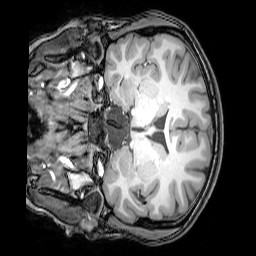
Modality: T1w
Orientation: coronal
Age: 25
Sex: female
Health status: healthy
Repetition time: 0.081 s
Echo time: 0.037 s